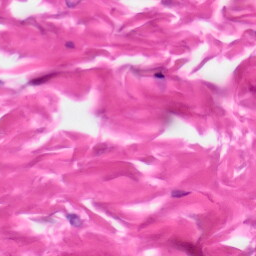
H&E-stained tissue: Skin